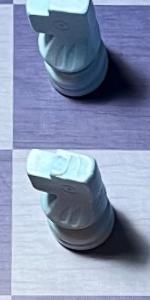
Label: Knight_White